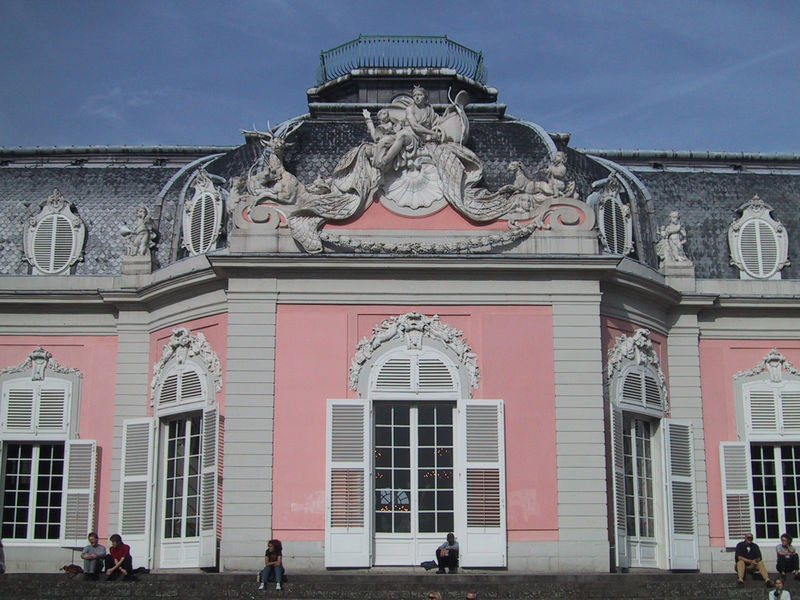
Titel: Schloß Benrath
Künstler: Nicolas de Pigage
Standort: Düsseldorf, Schloß Benrath (EU - D - NRW)
Schlagwörter: blau, himmel, wolken, menschen, sitzen, fenster, grau, tür, weiss, dach, gebäude, haus, rose, schloss, zaun, architektur, stein, gitter, sonne, girlande, rokoko, rosa, fensterläden, oval, engel, putte, balkon, fassade, türen, mauer, figuren, treppe, ornamente, stuck, geländer, stufe, stufen, foto, fotografie, tasche, girlanden, sims, putz, hirsch, muschel, pavillon, putten, tonne, feston, potsdam, fensterkreuze, türfenster, gartne, bögeng, gebäued, s´rose